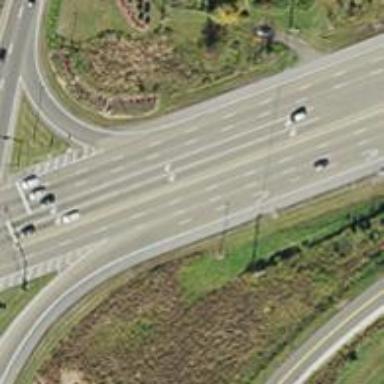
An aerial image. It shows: Trunk highway.